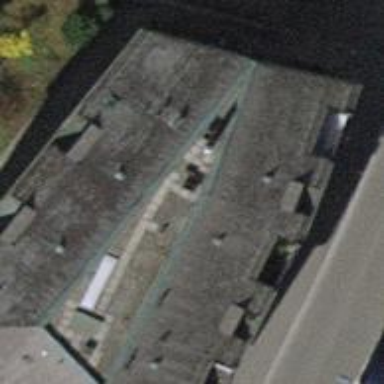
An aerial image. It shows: Unique apartment building with quadruple saltbox roof shape.